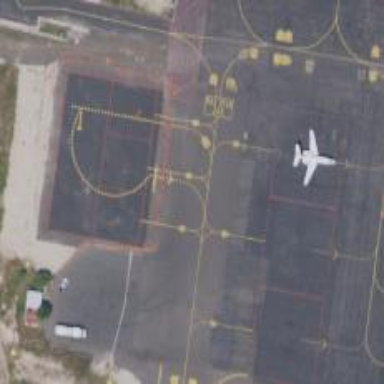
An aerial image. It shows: Image of taxiway at airport.